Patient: sex F, age 69
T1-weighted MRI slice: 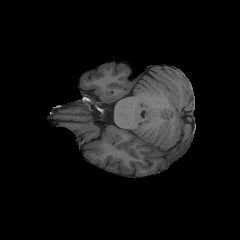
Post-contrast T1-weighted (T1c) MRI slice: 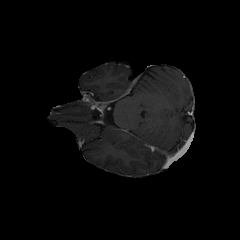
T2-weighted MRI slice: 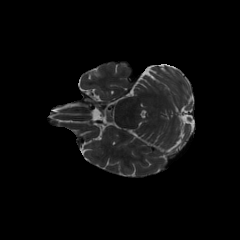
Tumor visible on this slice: no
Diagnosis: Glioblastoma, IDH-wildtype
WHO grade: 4